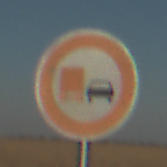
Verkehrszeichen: UeberholverbotKraftfahrzeuge
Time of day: SunriseSunset
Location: Outdoor (Nature)
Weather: Clear
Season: NotSpecified
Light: Natural